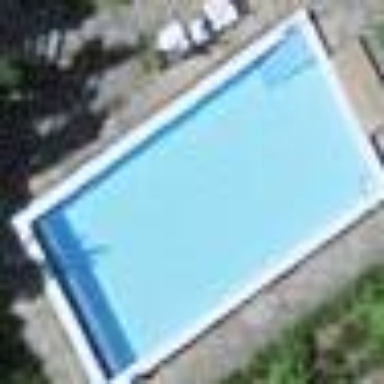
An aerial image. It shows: Swimming pool located in leisure land.